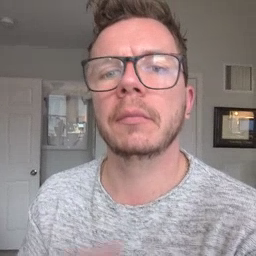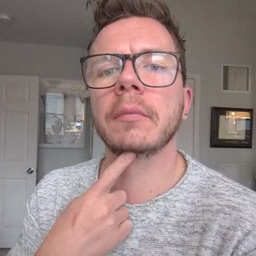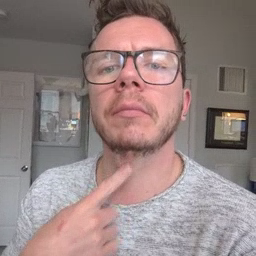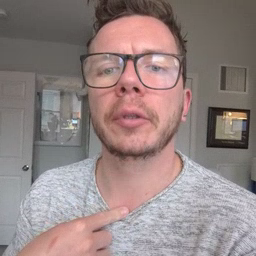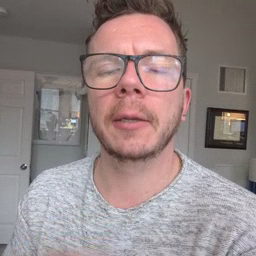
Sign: thirsty